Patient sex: F
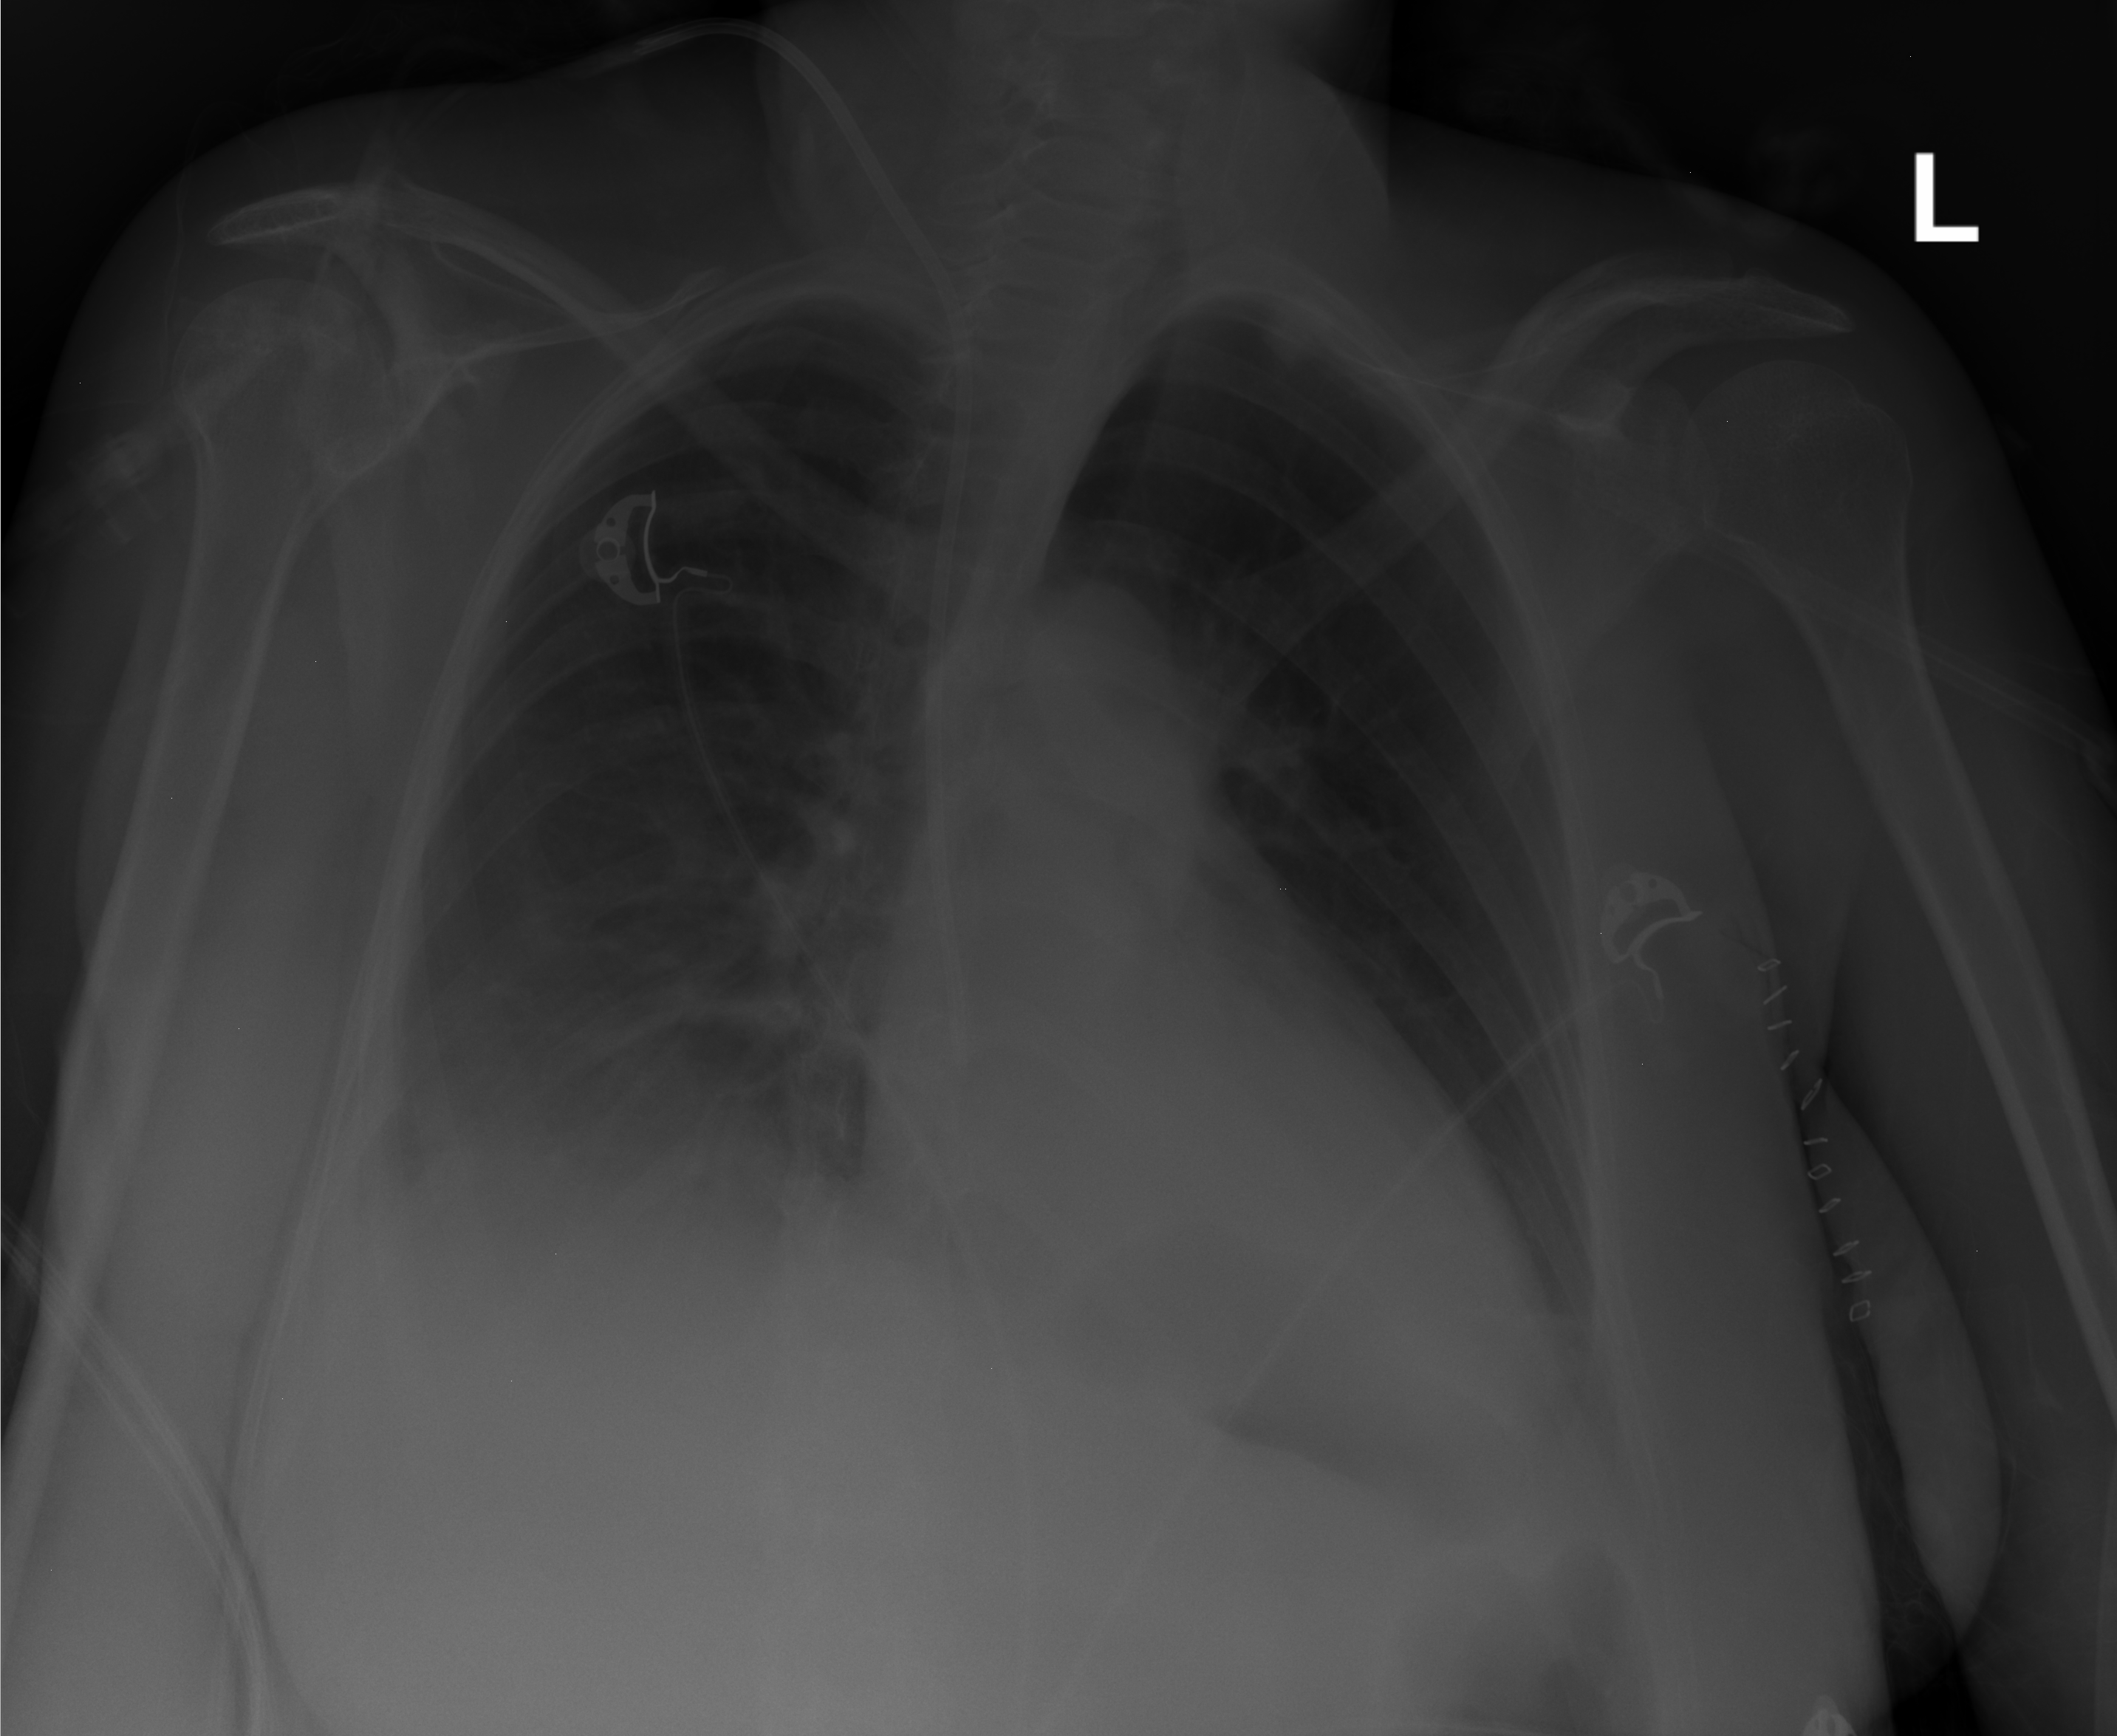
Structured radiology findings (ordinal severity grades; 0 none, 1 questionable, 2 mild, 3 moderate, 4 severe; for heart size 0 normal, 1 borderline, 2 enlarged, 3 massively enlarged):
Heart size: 0
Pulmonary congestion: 0
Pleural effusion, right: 3
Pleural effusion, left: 2
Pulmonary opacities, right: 0
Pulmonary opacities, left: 0
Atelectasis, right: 0
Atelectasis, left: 2